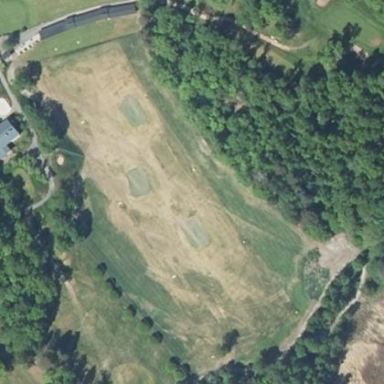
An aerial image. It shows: Grassy area designated as driving range for golf.